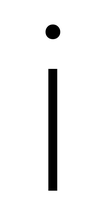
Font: Roboto_ExtraLight